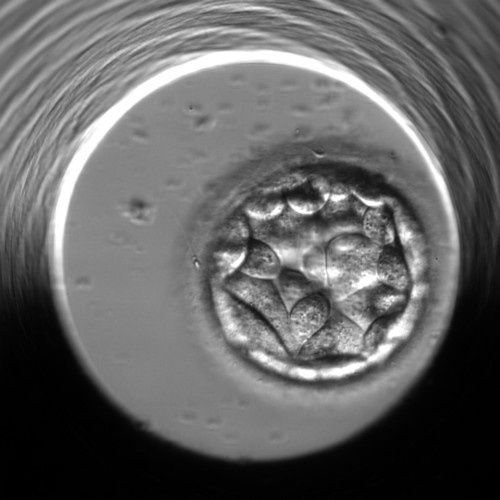
Embryo quality: poor